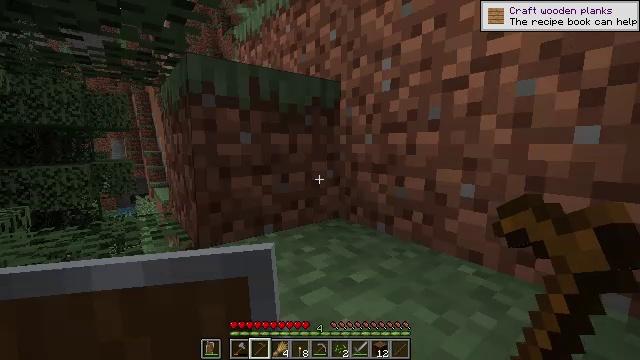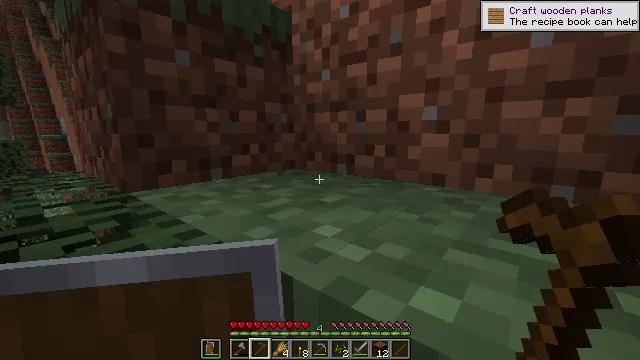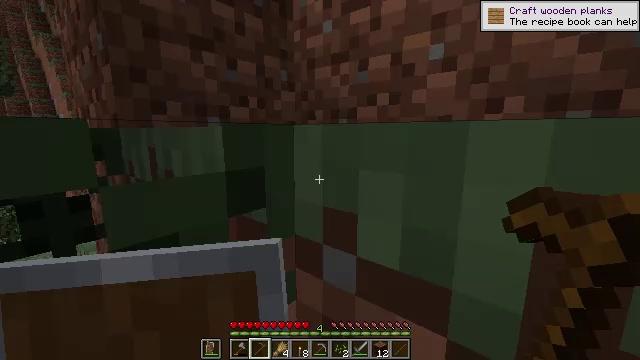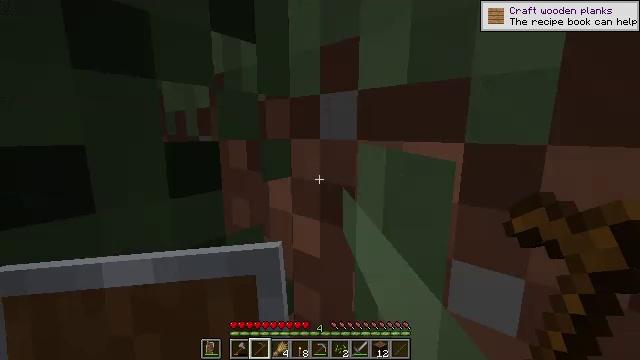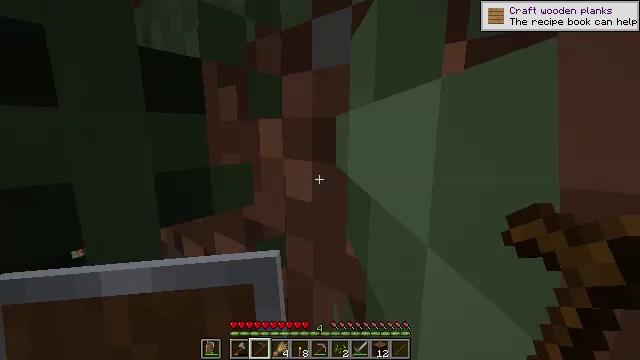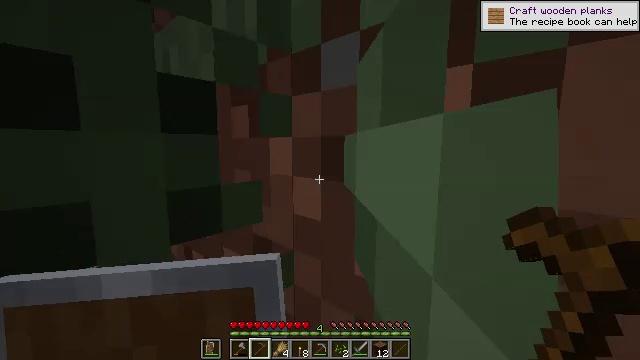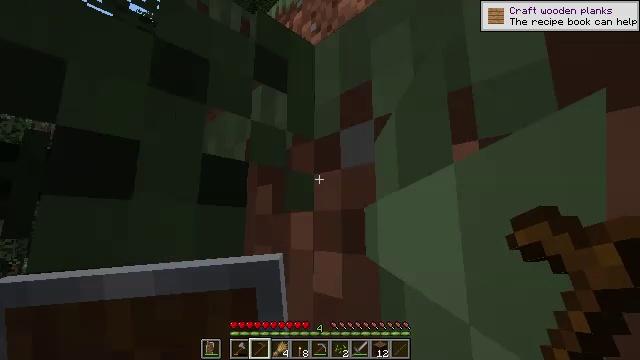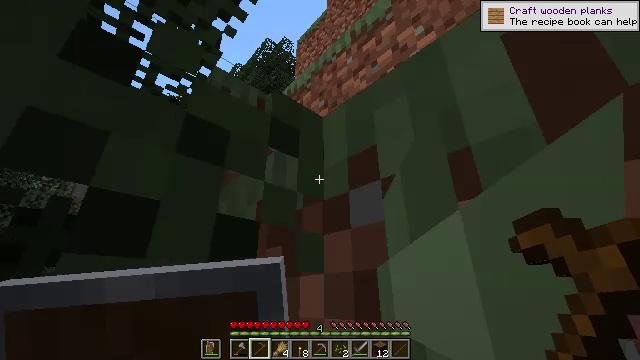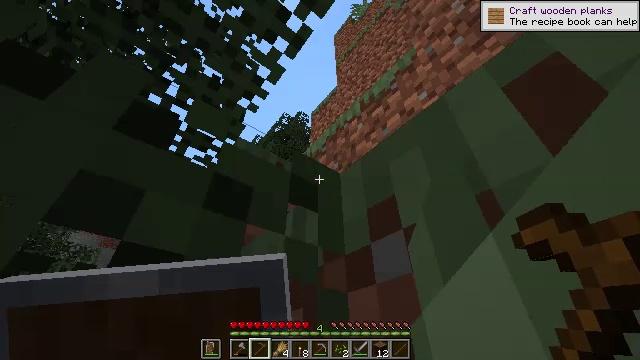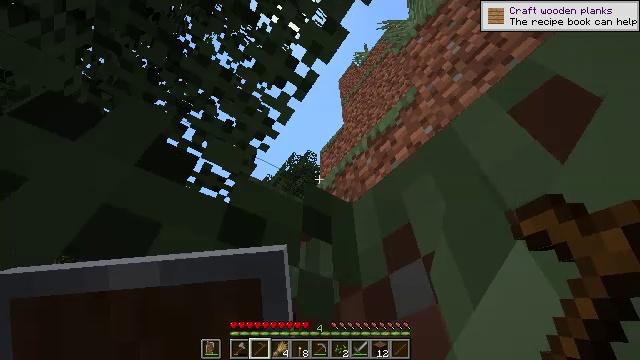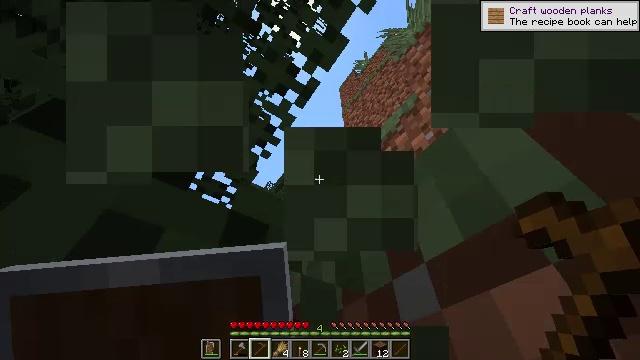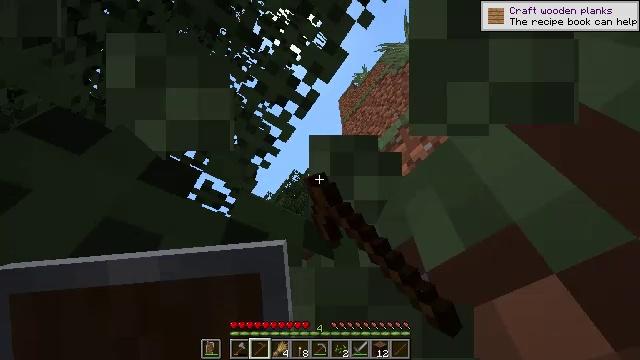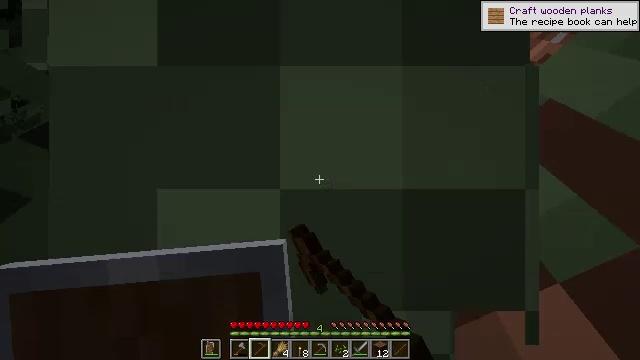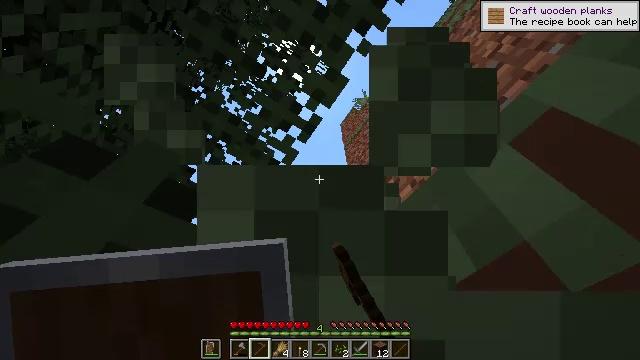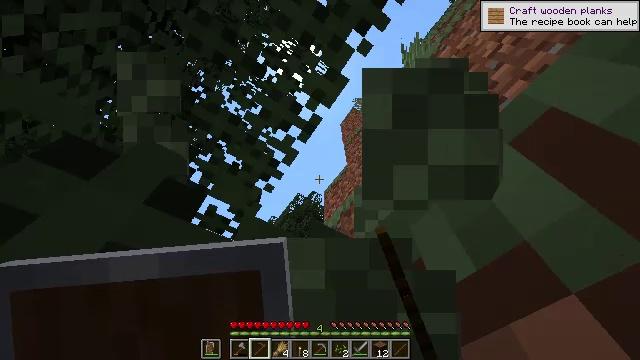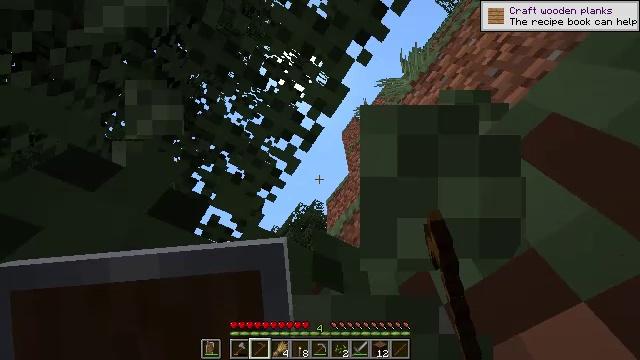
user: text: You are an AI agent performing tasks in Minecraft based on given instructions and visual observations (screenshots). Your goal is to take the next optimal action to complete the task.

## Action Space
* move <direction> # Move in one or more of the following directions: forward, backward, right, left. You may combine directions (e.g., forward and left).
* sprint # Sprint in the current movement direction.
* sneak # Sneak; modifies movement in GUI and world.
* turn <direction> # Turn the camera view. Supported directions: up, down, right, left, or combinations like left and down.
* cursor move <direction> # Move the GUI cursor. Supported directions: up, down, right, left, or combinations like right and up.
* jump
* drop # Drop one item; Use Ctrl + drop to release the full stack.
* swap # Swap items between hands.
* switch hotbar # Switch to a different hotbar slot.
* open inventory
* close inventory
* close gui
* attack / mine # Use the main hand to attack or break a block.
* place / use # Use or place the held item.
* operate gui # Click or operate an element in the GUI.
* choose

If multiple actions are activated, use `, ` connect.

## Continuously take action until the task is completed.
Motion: motion action
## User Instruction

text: Collect the large fern.
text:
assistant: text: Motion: move forward, turn right and down
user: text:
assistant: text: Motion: move forward
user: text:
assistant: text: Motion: move forward
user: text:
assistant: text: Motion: move forward
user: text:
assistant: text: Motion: move forward, turn left and up
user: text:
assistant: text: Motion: turn left and up
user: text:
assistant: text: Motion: turn left and up
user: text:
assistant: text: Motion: turn left and up
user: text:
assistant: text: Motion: turn left and up
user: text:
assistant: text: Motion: turn up, attack / mine
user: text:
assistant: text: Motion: turn up, attack / mine
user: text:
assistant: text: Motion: turn up, attack / mine
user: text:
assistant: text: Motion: turn left and up, attack / mine
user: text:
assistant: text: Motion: no_op
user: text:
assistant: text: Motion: turn up
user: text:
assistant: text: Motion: no_op